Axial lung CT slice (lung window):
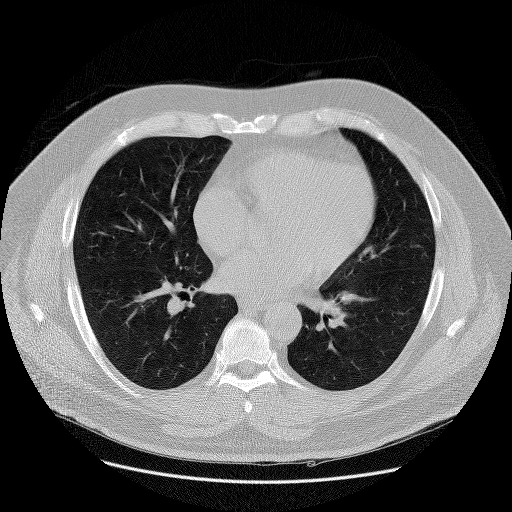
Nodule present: no